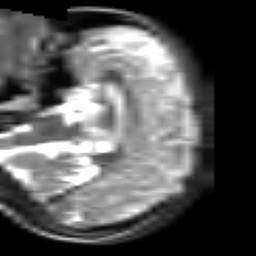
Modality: T2w
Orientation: sagittal